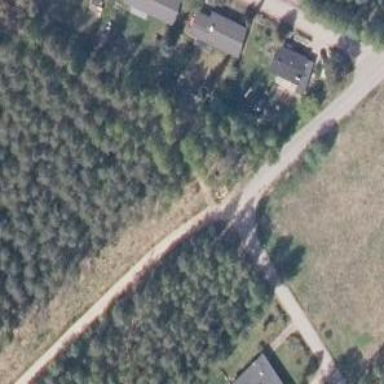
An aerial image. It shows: Unclassified road.